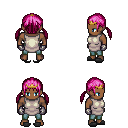
a pixel art fantasy rpg character, male body template, human, dark skin, white tunic, teal pants, pink twin-tailed hairstyle, gold tiara, metal gloves, gray slippers, four views (front, back, left, right), 2x2 character sprite sheet, small pixel art, hard edges, no anti-aliasing